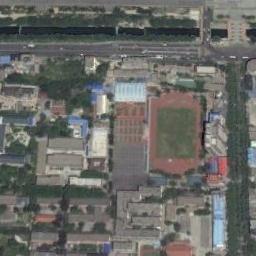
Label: ground_track_field